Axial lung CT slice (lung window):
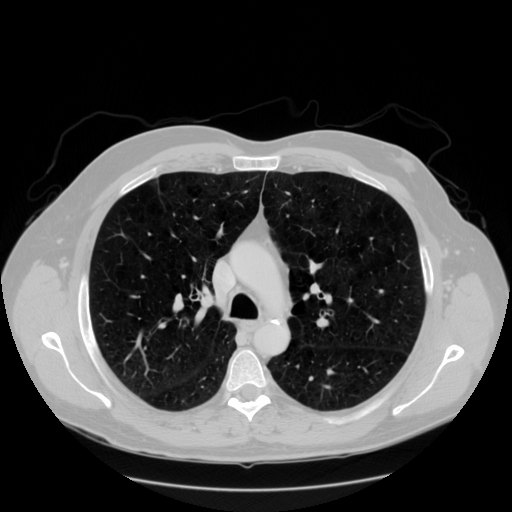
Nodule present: no